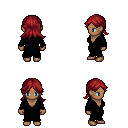
a pixel art fantasy rpg character, female body template, human, dark skin, gray robe, red pants, brunette loose hair, four views (front, back, left, right), 2x2 character sprite sheet, small pixel art, hard edges, no anti-aliasing